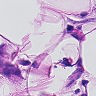
Metastatic tissue present: yes